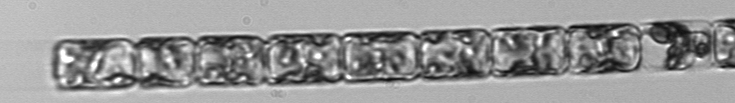
Label: Guinardia_delicatula_TAG_internal_parasite